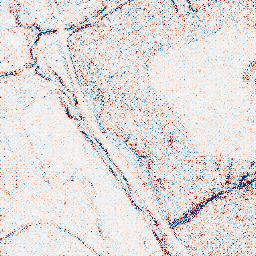
Category: edge_preserving
Decomposition family: bilateral
Decomposition parameters: d: 5
sigma_color: 150
sigma_space: 100
Upsampling method: regularized
Upsampling parameters: scale: 2
lambda_reg: 0.1
Upsampling scale: 2